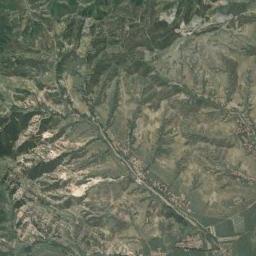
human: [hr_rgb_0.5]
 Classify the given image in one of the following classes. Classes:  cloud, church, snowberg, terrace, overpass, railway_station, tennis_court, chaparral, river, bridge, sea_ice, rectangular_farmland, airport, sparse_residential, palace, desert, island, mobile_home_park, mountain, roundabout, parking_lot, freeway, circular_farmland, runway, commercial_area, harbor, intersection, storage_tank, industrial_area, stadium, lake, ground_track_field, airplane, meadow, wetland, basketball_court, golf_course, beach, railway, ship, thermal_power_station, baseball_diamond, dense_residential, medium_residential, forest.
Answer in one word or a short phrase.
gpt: mountain